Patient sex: M
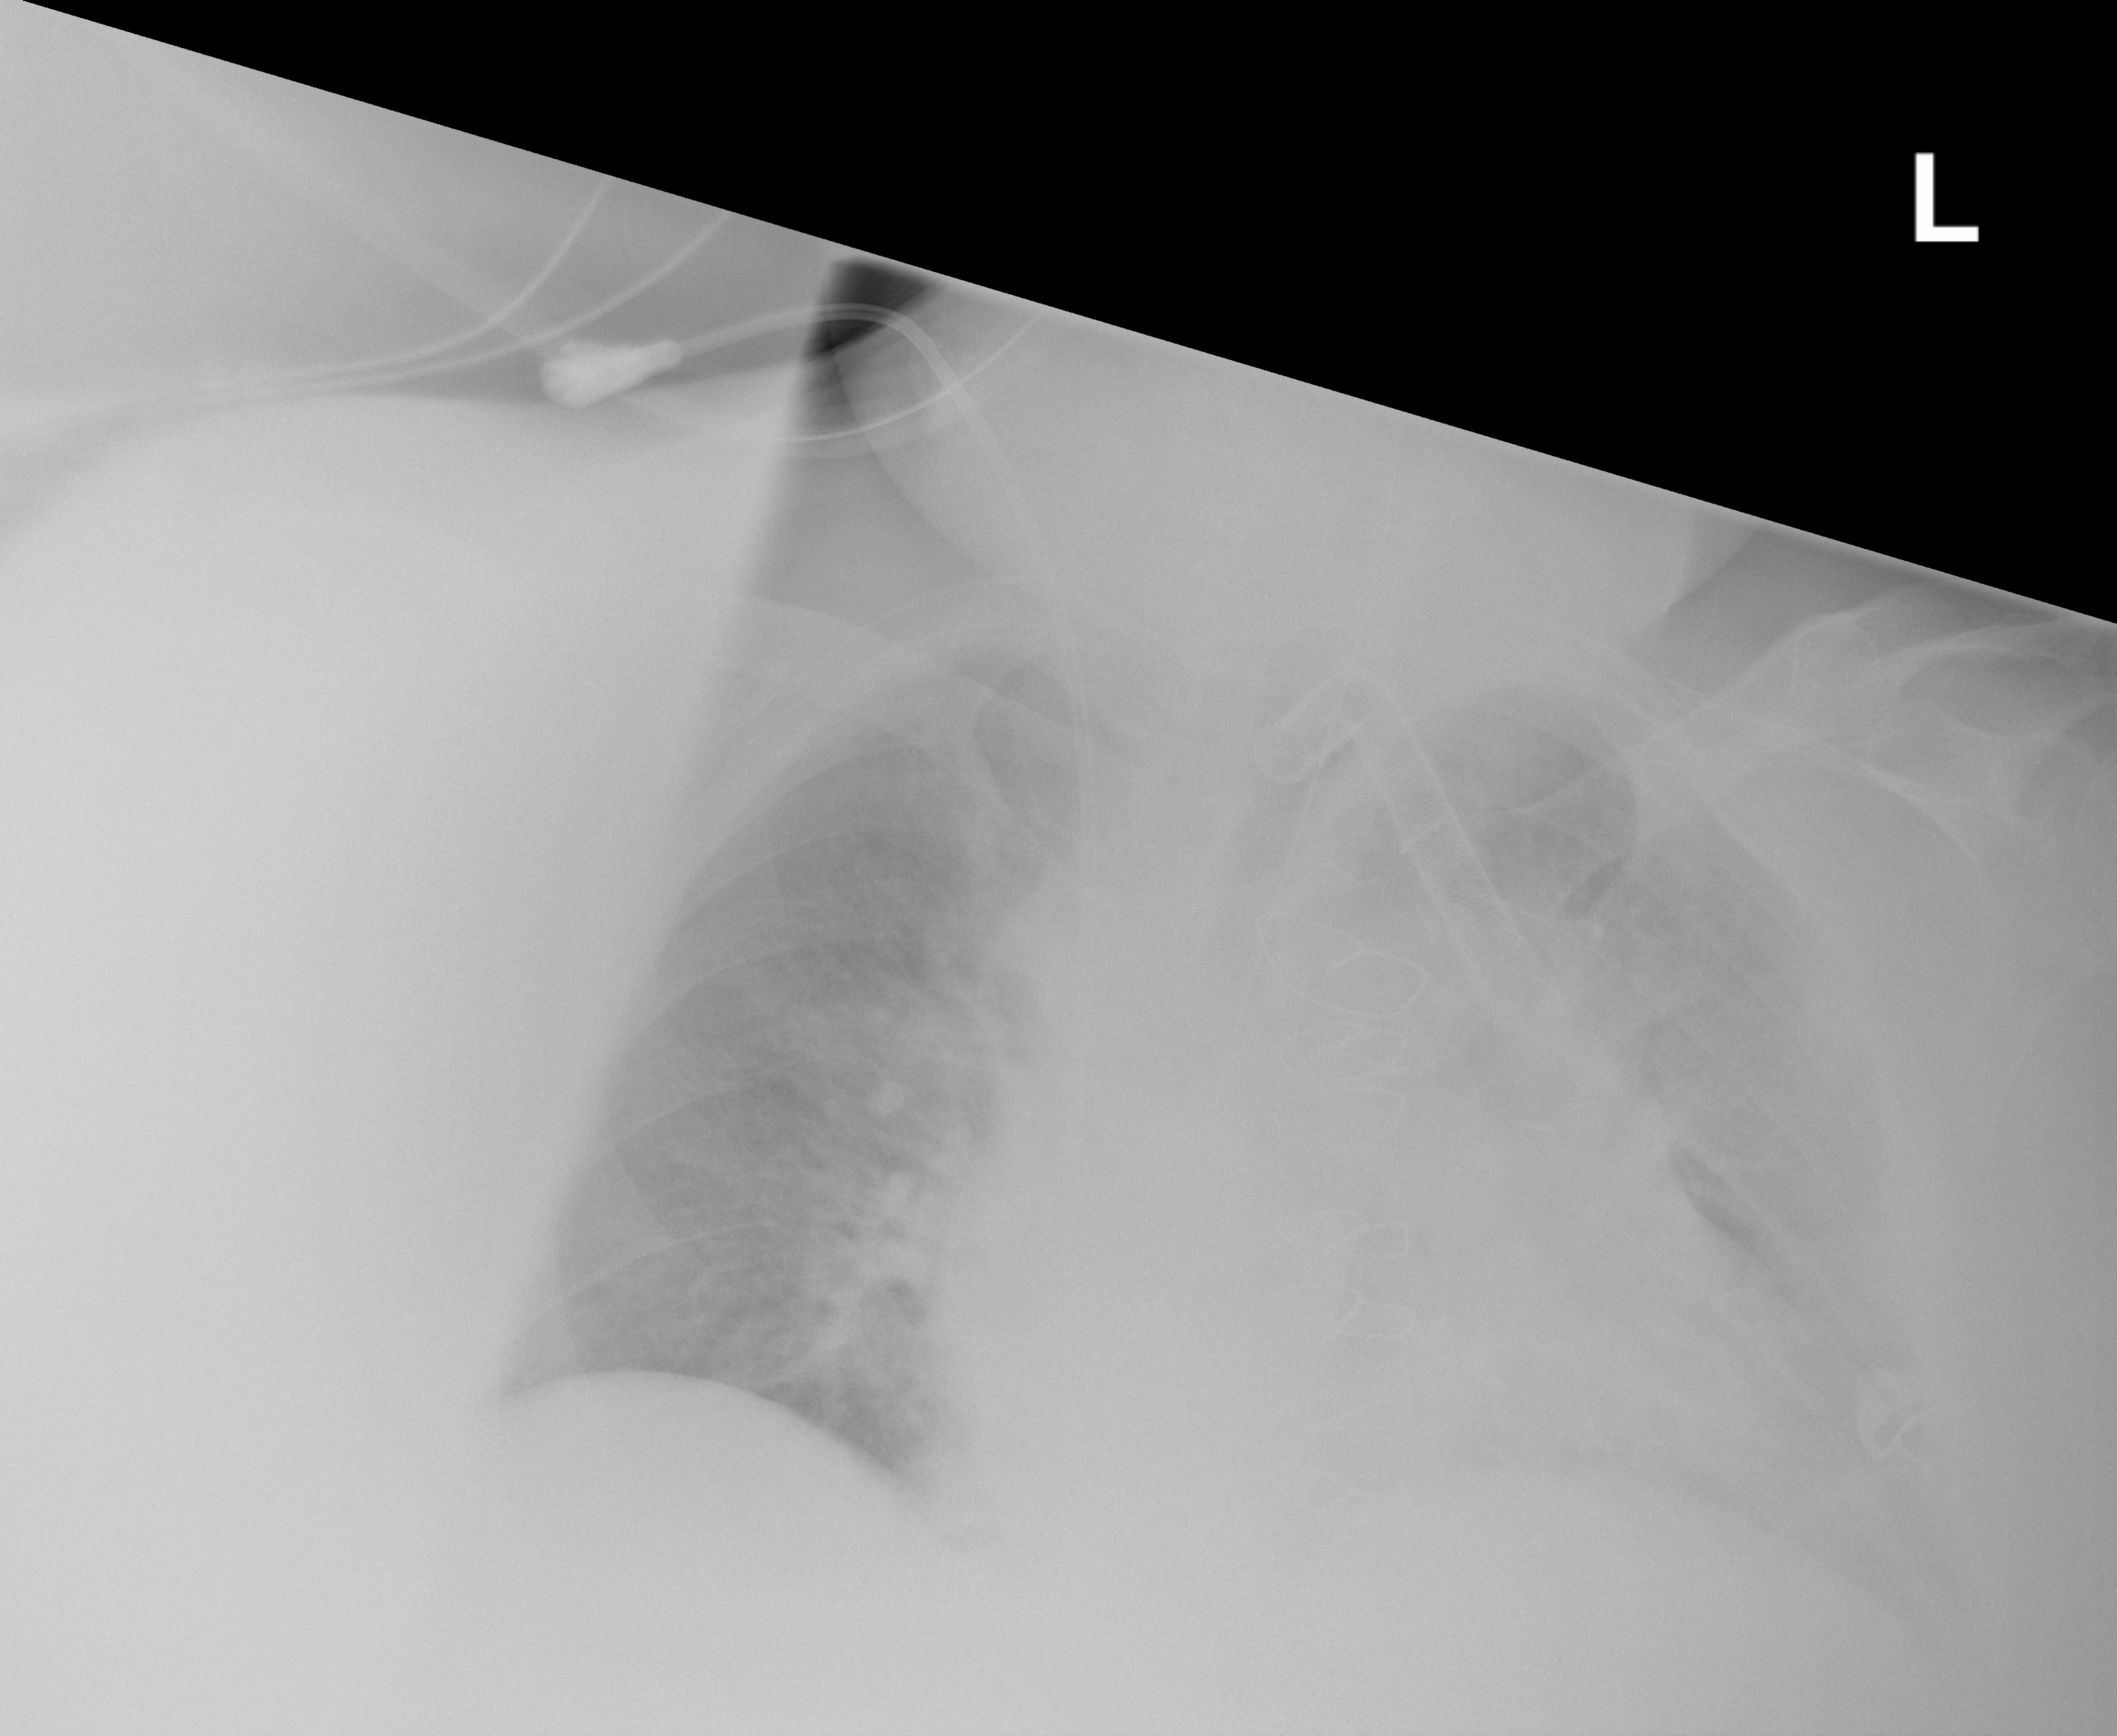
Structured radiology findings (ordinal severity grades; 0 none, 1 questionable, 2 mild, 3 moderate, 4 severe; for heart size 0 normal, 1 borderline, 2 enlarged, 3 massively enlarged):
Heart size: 2
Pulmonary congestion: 2
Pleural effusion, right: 2
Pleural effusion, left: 2
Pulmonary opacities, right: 2
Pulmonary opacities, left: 3
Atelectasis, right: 2
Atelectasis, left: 3